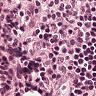
Metastatic tissue present: no